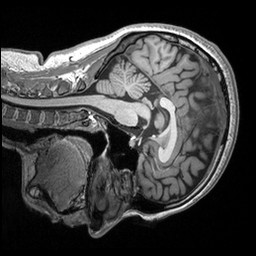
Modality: T1w
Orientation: sagittal
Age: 24
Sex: female
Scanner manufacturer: siemens
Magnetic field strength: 3 T
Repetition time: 2.53 s
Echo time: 0.00298 s